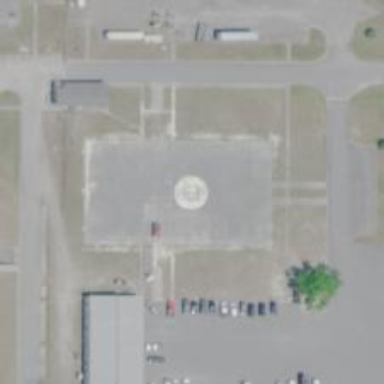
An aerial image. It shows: Image of helipad at airport.